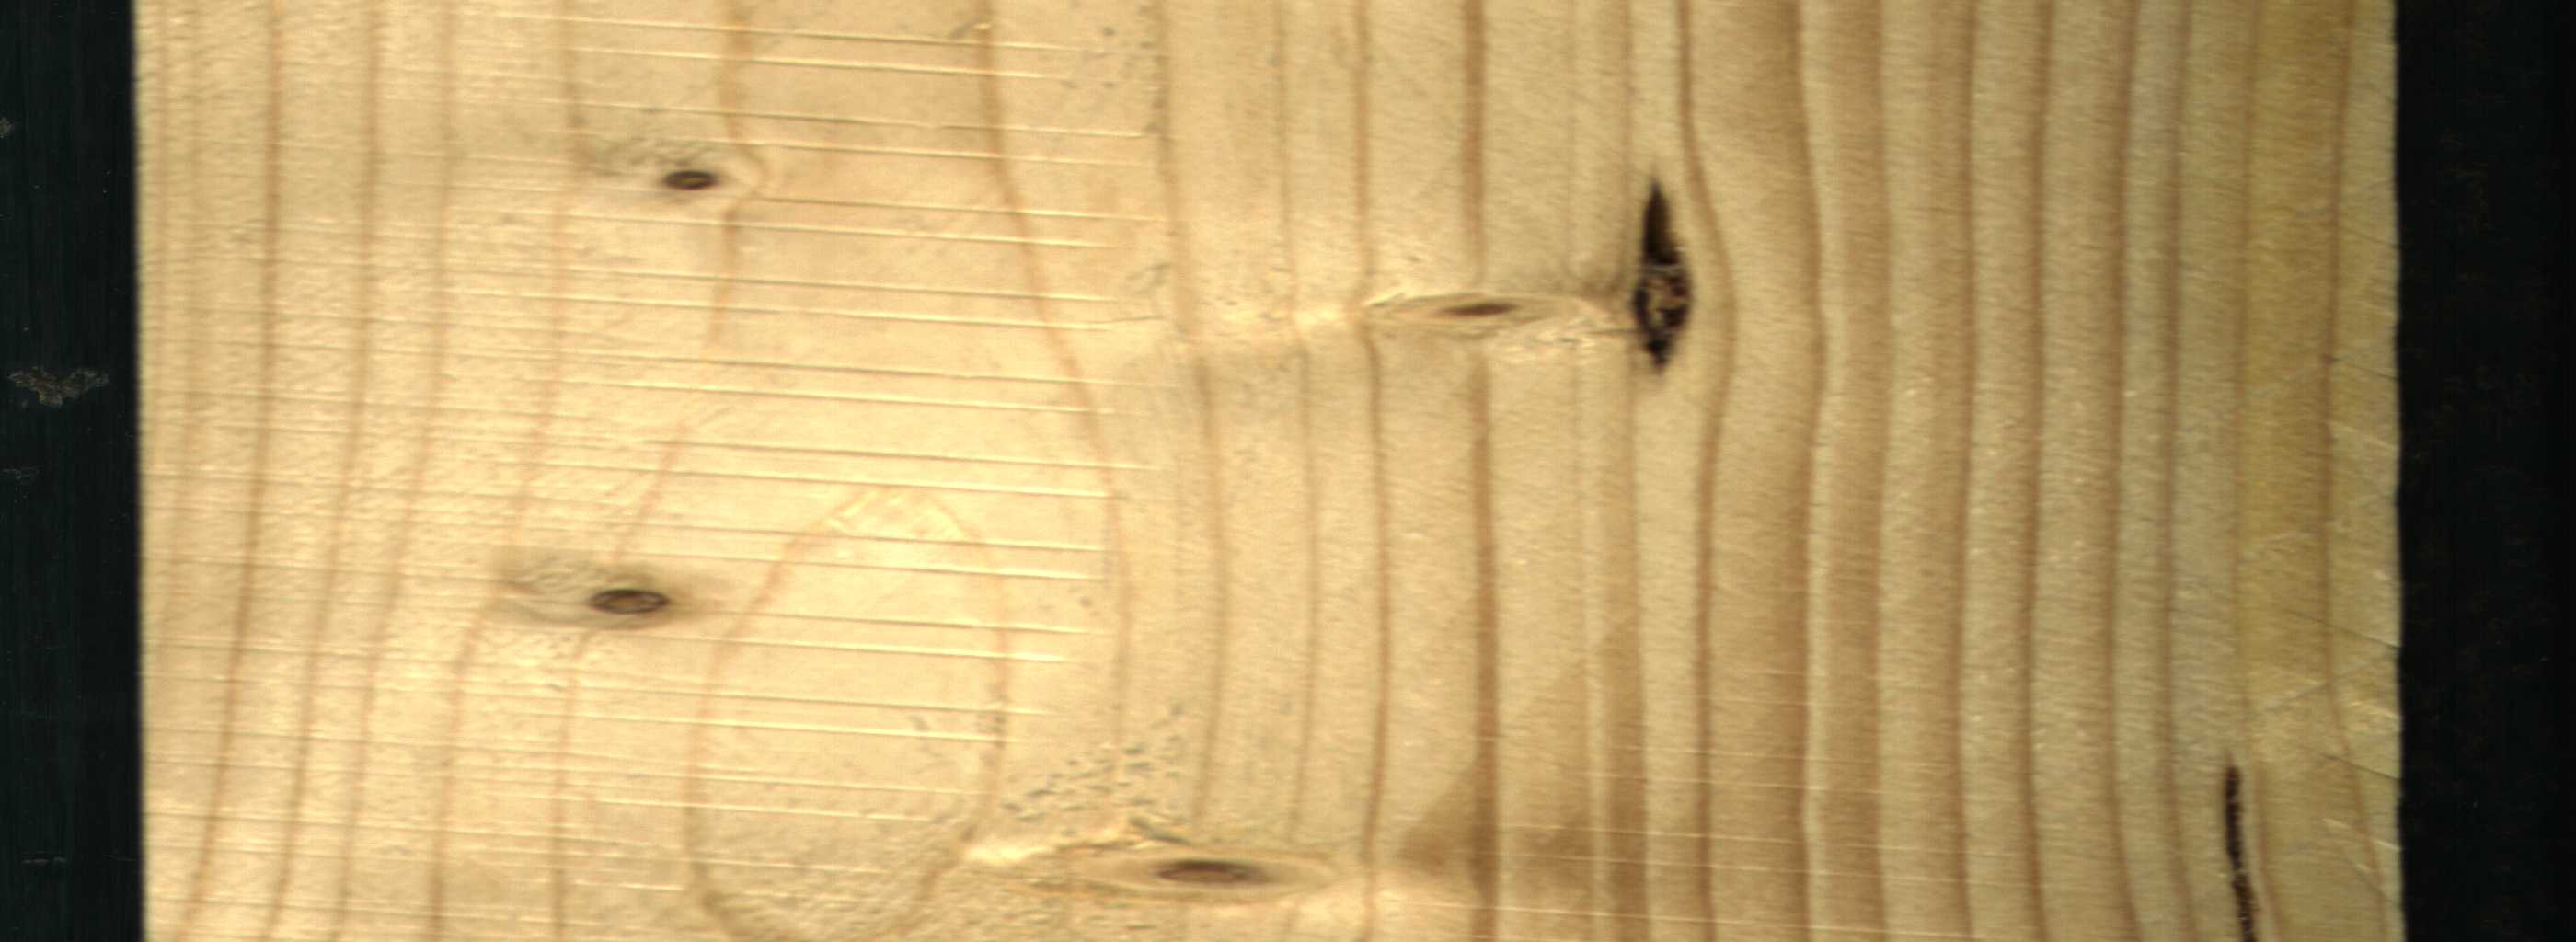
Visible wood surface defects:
resin
resin
Live_Knot
Live_Knot
Live_Knot
Live_Knot